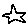
Label: star